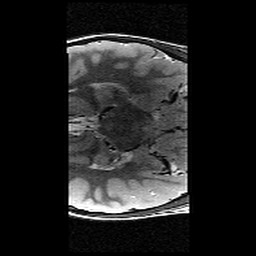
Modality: T2w
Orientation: axial
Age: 9
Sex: female
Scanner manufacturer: siemens
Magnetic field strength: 3 T
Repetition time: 9.23 s
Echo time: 0.067 s